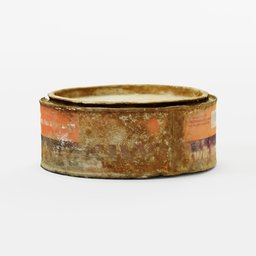
Label: tools